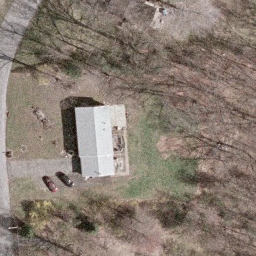
Label: residential